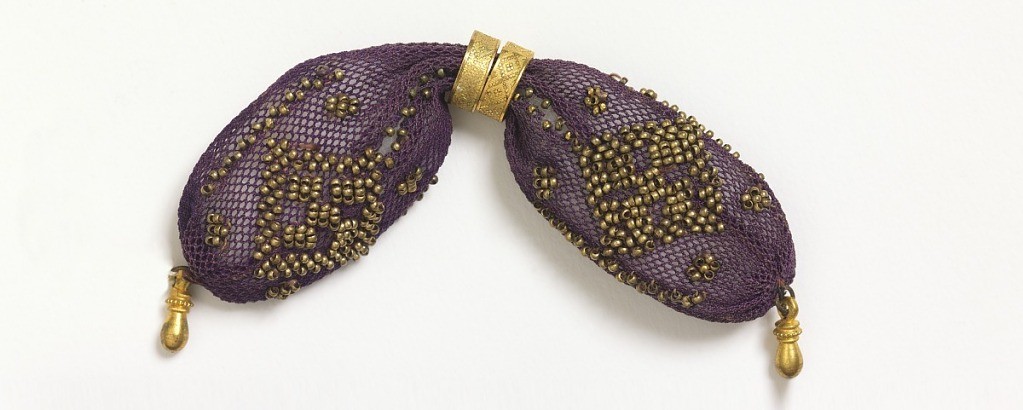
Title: Miser's purse
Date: early 19th century
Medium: silk, metal Technique: crocheted
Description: Crocheted purple silk ornamented with gold beads in diamond pattern.  Two small gold rings control side opening; small gold drops at either end.